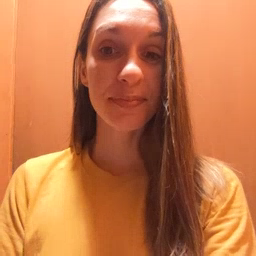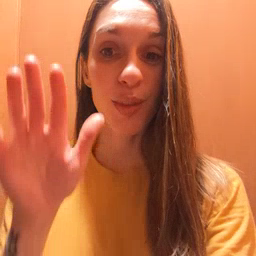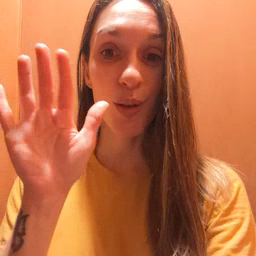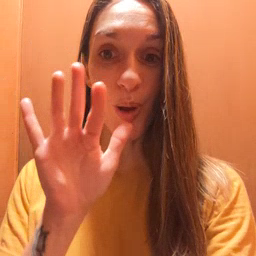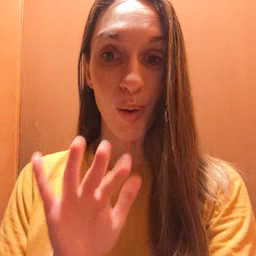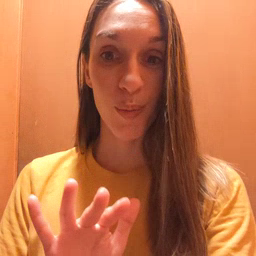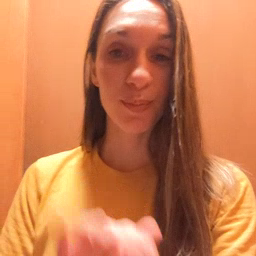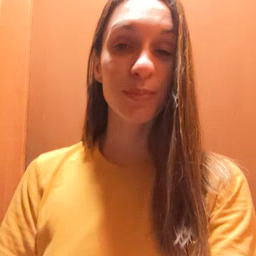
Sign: snow